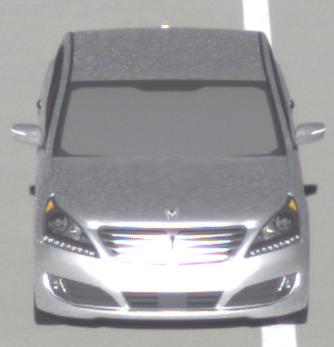
Make: Hyundai
Model: Equus
Detailed model: Gen. 2 VI
Model produced from: 2009
Model produced until: 2016
Doors: 4
Color: white
Road condition: dry road
Daytime: morning or afternoon
Contrast: high contrast